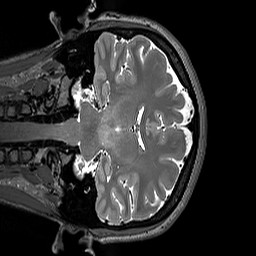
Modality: T2w
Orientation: coronal
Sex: female
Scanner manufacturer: siemens
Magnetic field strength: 3 T
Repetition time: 3 s
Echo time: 0.409 s